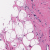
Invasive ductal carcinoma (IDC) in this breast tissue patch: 0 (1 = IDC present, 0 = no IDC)